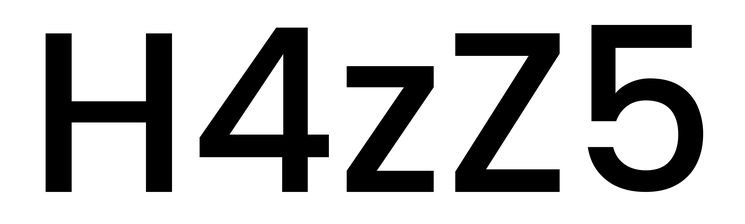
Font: Poppins-Medium